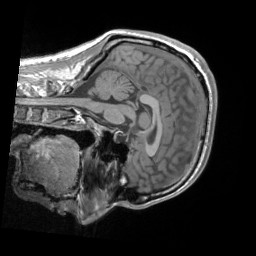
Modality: T1w
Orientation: sagittal
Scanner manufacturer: siemens
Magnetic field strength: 3 T
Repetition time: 2 s
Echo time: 0.00252 s